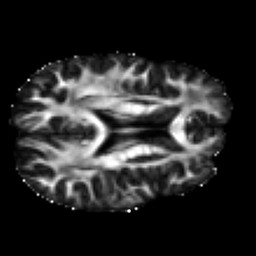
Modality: FA
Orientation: axial
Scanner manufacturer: ge
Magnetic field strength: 3 T
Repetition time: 7.98 s
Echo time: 0.0701 s